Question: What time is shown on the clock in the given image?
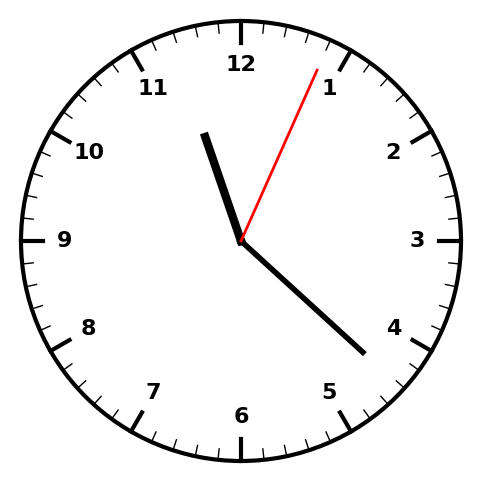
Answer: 11:22:04